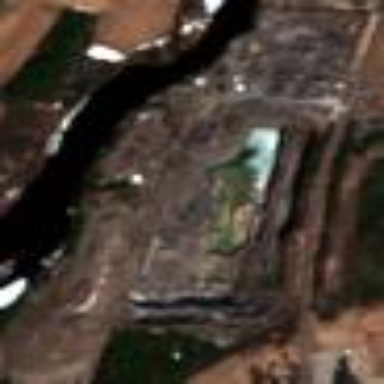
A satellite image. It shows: Quarry area.